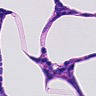
Metastatic tissue present: no